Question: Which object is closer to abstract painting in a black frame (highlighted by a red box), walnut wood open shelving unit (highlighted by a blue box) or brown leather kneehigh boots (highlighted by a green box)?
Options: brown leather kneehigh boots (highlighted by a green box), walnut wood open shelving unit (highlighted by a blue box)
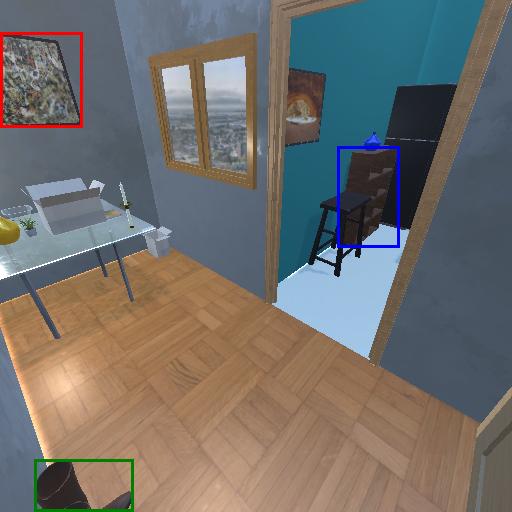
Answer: brown leather kneehigh boots (highlighted by a green box)